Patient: sex M, age 34
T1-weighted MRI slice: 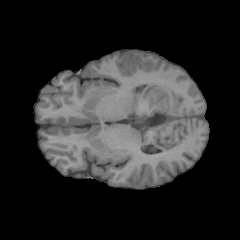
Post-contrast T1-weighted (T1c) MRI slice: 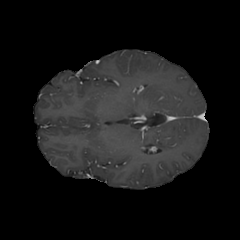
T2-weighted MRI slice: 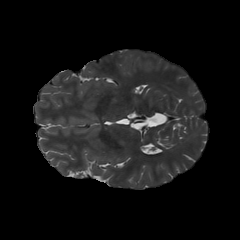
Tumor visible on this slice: no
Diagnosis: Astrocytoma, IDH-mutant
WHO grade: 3